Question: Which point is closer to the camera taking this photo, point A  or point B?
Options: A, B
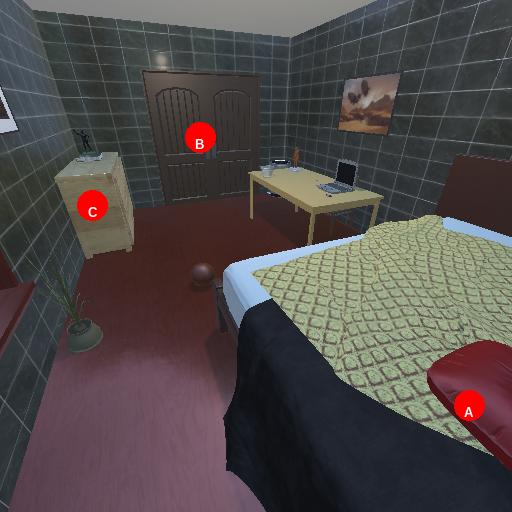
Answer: A